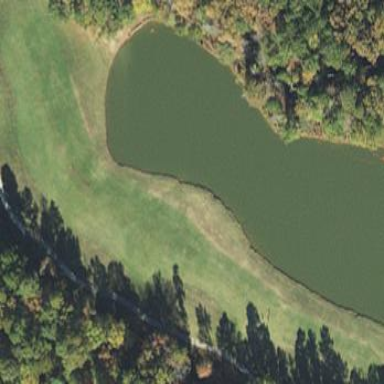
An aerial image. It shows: Golf fairway surrounded by grass.